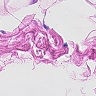
Metastatic tissue present: no